Question: '''
fig = plt.figure(figsize=(14, 14))
ax0 = fig.add_subplot(12, 2, (1, 9))
ax1 = fig.add_subplot(12, 2, (2, 10))
ax2 = fig.add_subplot(14, 2, (13, 14))
ax3 = fig.add_subplot(14, 2, (15, 16))
for ax in (ax0, ax1, ax2, ax3):
ax.set_xticks([])
ax.set_yticks([])
fig.subplots_adjust(hspace=.25, wspace=.02)
'''
yields

Can I reduce vertical spacing between bottom two subplots ('ax2, ax3') only?
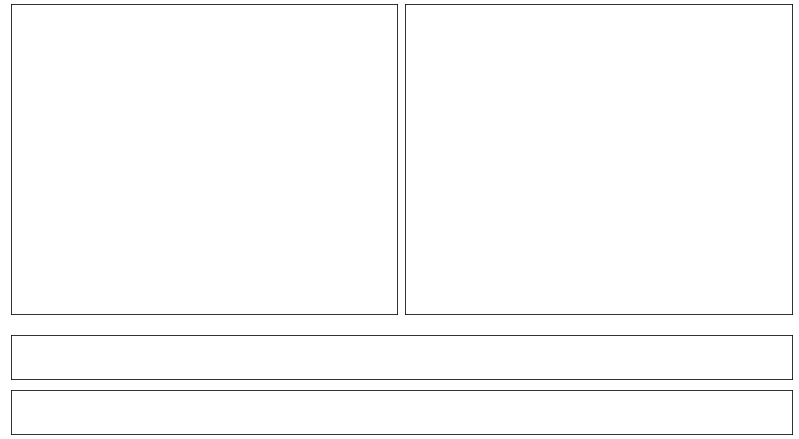
Answer: This is a bit hacky, but you could play with the bounding boxes of each subplot to move that of ax3 closer to ax2 (here touching):
'''
fig = plt.figure(figsize=(5, 5)) # Made smaller for the example
ax0 = fig.add_subplot(12, 2, (1, 9))
ax1 = fig.add_subplot(12, 2, (2, 10))
ax2 = fig.add_subplot(14, 2, (13, 14))
ax3 = fig.add_subplot(14, 2, (15, 16))
for ax in (ax0, ax1, ax2, ax3):
ax.set_xticks([])
ax.set_yticks([])
fig.subplots_adjust(hspace=.25, wspace=.02)
# Below is where the m"hack"gic happens
pos_ax3 = ax3.get_position()
pos_ax2 = ax2.get_position()
ywidth = pos_ax3.y1 - pos_ax3.y0
yspace = 0
pos_ax3.y0 = pos_ax2.y0 - ywidth * yspace
pos_ax3.y1 = pos_ax2.y0 - ywidth * (1 + yspace)
ax3.set_position(pos_ax3)
'''
Output:
<URL>